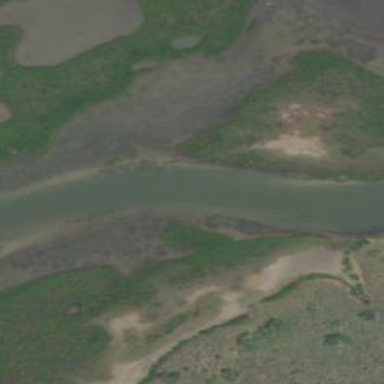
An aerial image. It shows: Tidal channel.